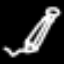
Label: pencil